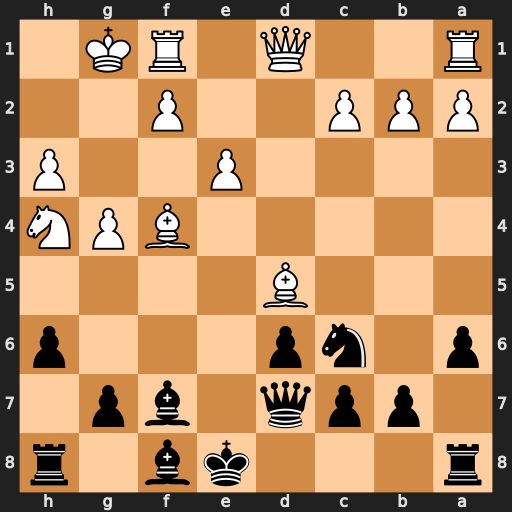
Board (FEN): r3kb1r/1ppq1bp1/p1np3p/3B4/5BPN/4P2P/PPP2P2/R2Q1RK1
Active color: b
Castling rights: kq
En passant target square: -
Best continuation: g5 Bxf7+ Qxf7